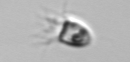
Label: Balanion